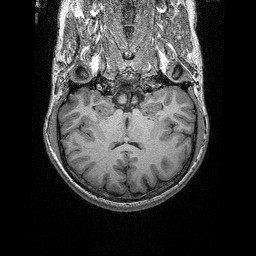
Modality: T1w
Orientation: sagittal
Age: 23
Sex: male
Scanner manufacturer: siemens
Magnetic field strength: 3 T
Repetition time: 2.4 s
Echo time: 0.03 s